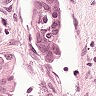
Metastatic tissue present: yes